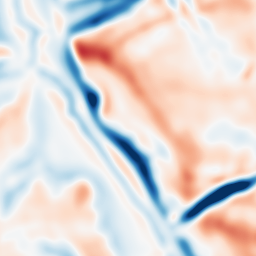
Category: multiscale
Decomposition family: dog
Decomposition parameters: sigma_low: 5
sigma_high: 10
Upsampling method: bicubic_16x
Upsampling parameters: scale: 16
Upsampling scale: 16